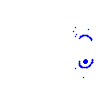
Particle: electron